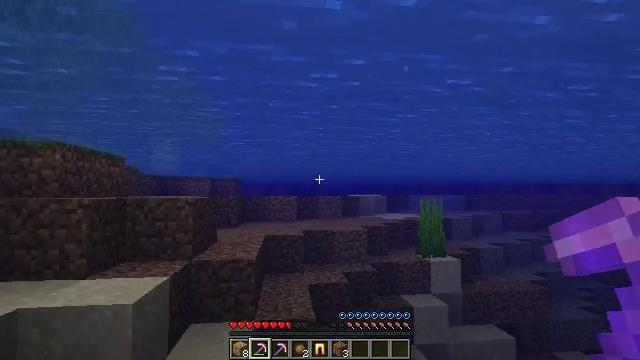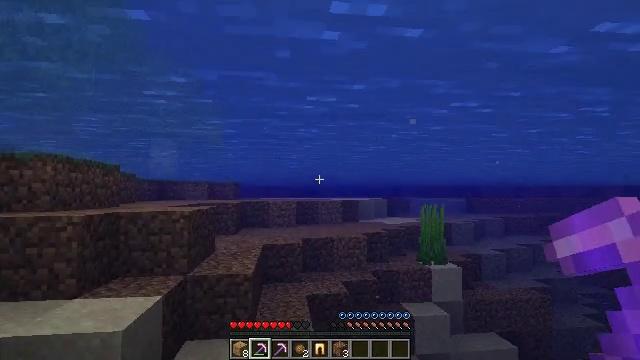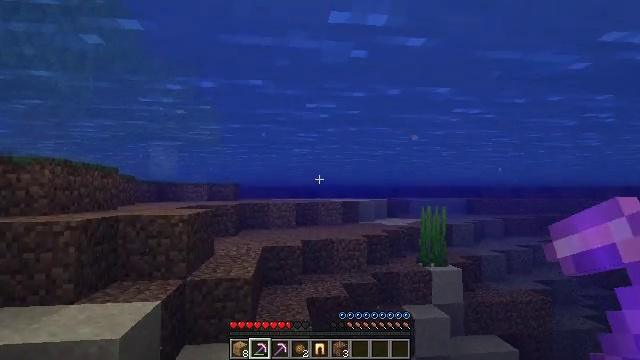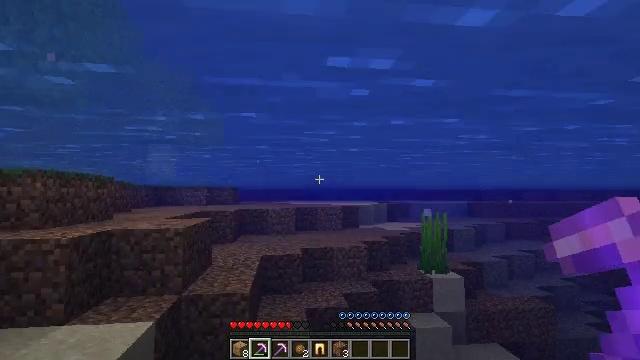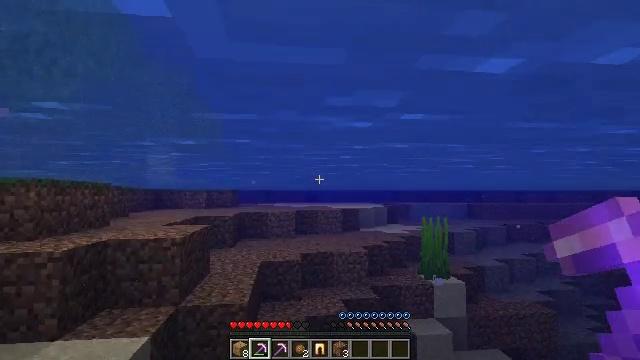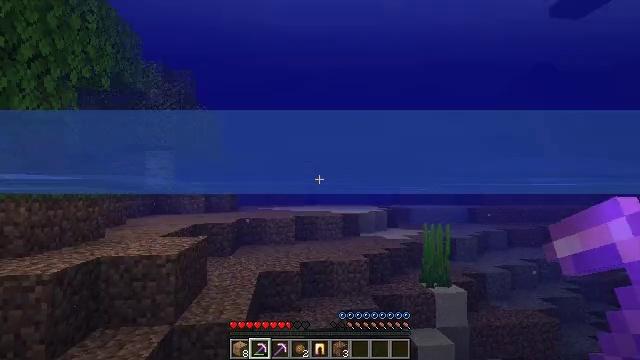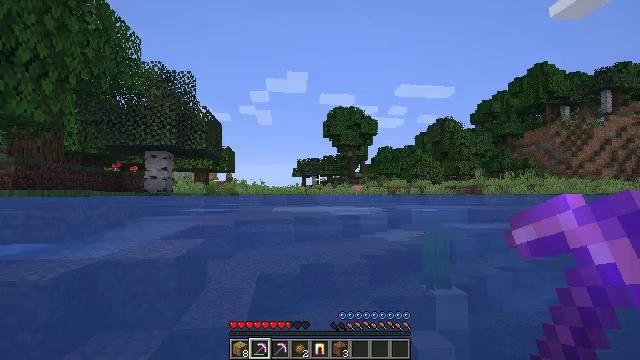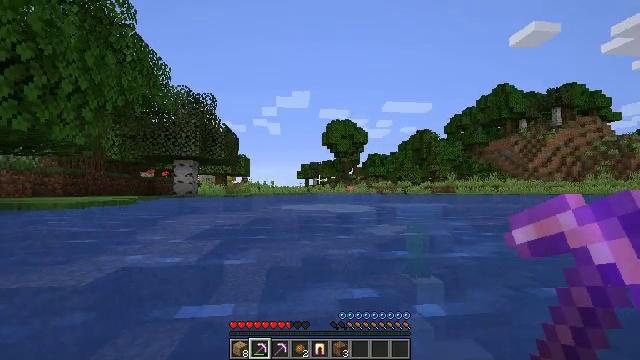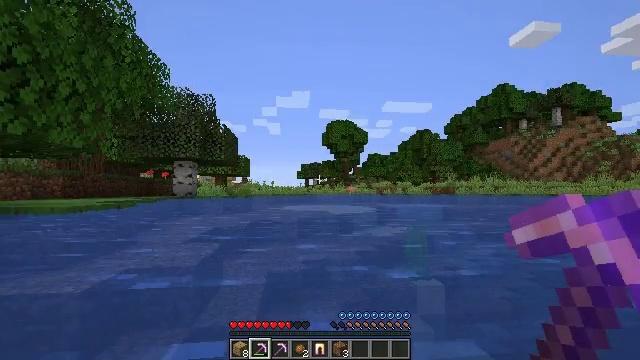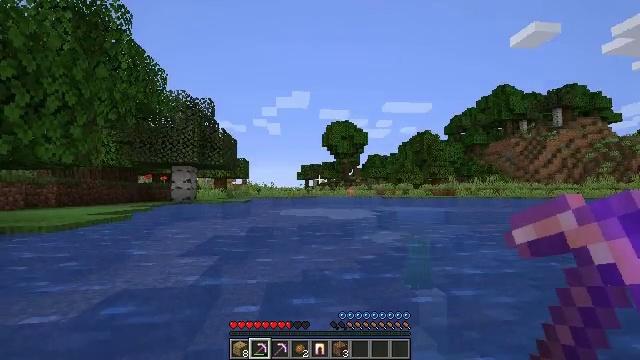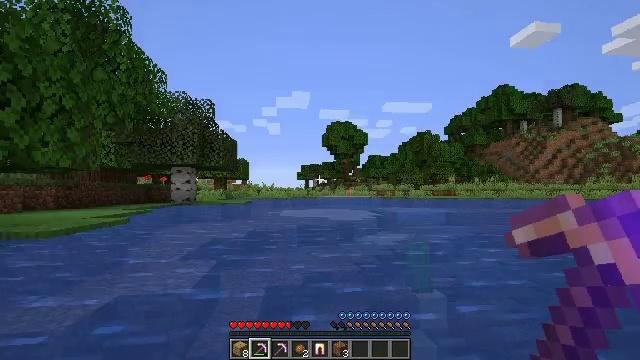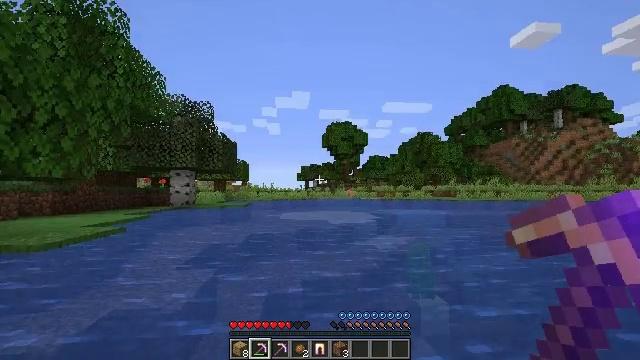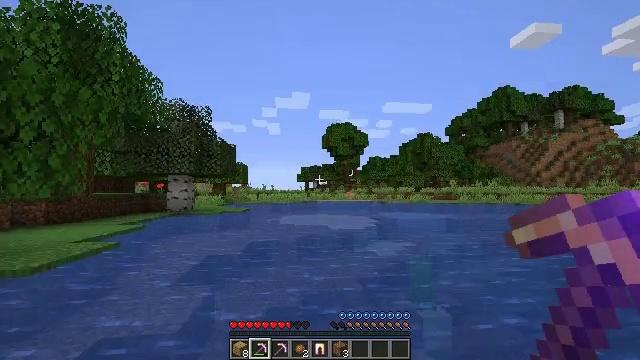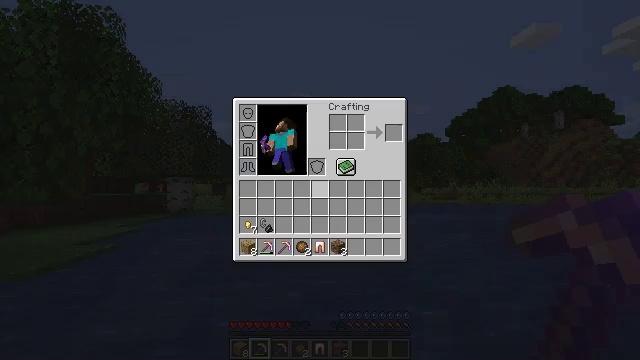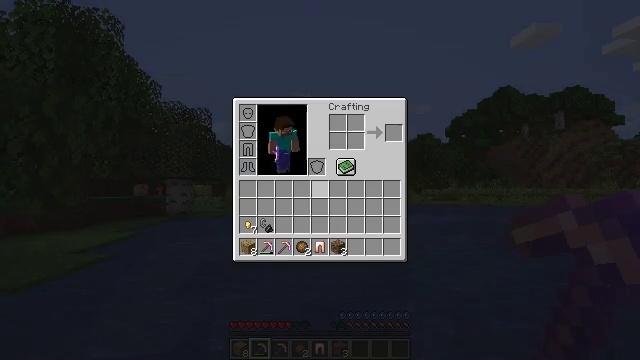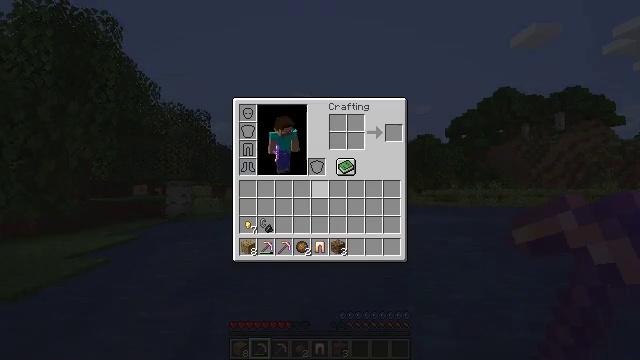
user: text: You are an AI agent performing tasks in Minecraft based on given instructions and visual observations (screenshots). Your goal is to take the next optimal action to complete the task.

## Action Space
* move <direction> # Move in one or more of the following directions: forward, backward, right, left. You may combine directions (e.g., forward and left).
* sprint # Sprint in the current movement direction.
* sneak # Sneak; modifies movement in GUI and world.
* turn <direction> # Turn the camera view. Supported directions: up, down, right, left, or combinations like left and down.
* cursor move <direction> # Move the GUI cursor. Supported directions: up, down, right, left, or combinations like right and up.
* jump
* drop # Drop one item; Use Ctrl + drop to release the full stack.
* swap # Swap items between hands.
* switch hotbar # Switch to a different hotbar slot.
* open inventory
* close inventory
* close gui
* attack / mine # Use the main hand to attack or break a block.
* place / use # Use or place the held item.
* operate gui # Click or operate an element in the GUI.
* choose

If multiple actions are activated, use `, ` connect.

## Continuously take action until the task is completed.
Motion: motion action
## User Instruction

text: Mine cobblestone underground.
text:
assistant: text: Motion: move forward, jump
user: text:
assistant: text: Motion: move forward, jump
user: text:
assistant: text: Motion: move forward, jump
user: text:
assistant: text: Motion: move forward, jump
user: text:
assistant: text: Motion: move forward, jump
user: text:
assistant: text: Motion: move forward, jump
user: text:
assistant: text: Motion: move forward, jump
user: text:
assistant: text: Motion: move forward, jump
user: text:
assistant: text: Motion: move forward, jump
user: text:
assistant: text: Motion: move forward, jump
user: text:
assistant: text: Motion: move forward, jump
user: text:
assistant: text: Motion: move forward, jump
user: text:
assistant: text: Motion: move forward, jump, open inventory
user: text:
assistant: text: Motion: move forward, jump, open inventory
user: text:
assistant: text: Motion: move forward, jump, open inventory
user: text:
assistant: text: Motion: move forward, jump, open inventory
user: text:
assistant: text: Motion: move forward, jump, open inventory
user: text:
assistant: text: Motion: move forward, jump
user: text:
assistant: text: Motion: move forward, jump
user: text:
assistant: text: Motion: move forward, jump, close inventory
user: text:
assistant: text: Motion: move forward, jump, close inventory
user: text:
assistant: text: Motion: move forward, jump, close inventory
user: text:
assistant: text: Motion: move forward, jump, close inventory
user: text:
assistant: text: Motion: move forward, jump
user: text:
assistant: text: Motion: move forward, jump
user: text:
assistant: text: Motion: move forward, jump
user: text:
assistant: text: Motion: move forward, jump
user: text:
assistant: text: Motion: move forward, turn left and down, jump
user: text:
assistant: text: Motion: move forward, turn left, jump
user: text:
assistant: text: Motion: move forward, jump